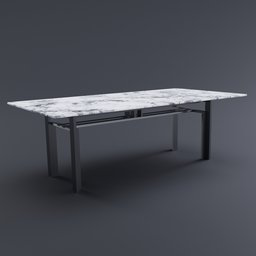
Label: furniture